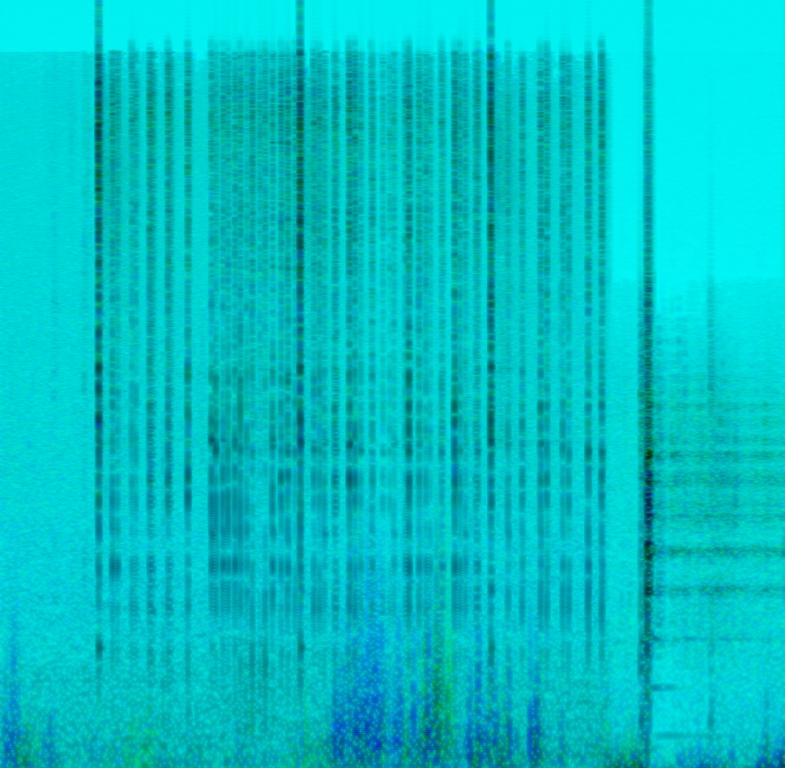
This is a drumline stick trick recording. A drummer is playing rudiments on a snare pad in an acrobatic manner. There is a rapid procession of single and double strokes. This piece could be sampled for use in beat-making.